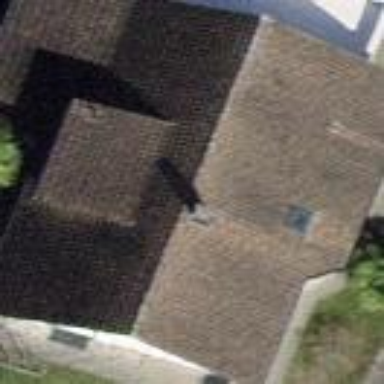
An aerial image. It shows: Building with tile roof.